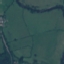
Label: Pasture